Question: I am trying to create 4 'comboboxes' on a dynamically created 'panel' but nothing is showing. What am I missing here, this is my code:
'''
public partial class Form1 : Form
{
ComboBox[] cmb;
public Form1()
{
InitializeComponent();
}
Panel pnl;
private void Form1_Load(object sender, EventArgs e)
{
panel();
createCombo();
}
private void panel()
{
pnl= new Panel();
pnl.Location = new Point(10, 10);
pnl.BorderStyle = BorderStyle.FixedSingle;
pnl.Size = new Size(200, 150);
this.Controls.Add(pnl);
createCombo();
}
private void createCombo()
{
for (int i = 0; i <= 3; ++i)
{
cmb[i] = new ComboBox();
cmb[i].Text = "CodeCall!";
cmb[i].Size = new Size(90, 00);
cmb[i].Location = new Point(i+5, 0);
pnl.Controls.Add(cmb[i]);
}
}
}
'''
Interface shows only the panel:

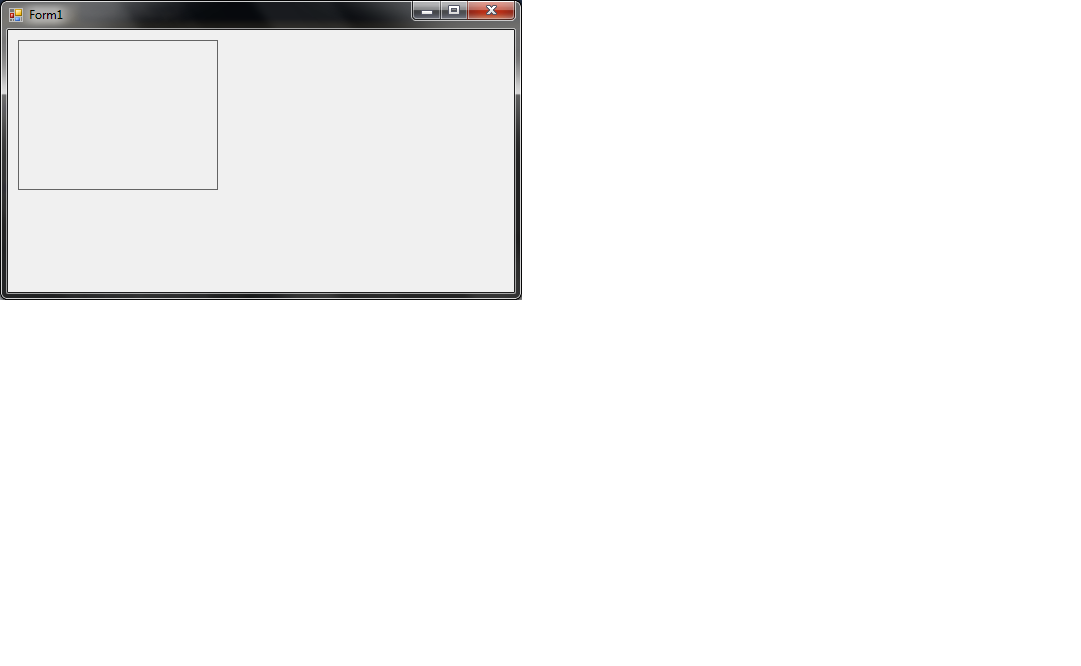
Answer: Tested and the code works fine, provided you're not getting a null reference exception. You need to instantiate your array:
'''
private void createCombo()
{
cmb = new ComboBox[5];
for (int i = 0; i <= 3; ++i)
{
cmb[i] = new ComboBox();
cmb[i].Text = "CodeCall!";
cmb[i].Size = new Size(90, 00);
cmb[i].Location = new Point(i+5, 0);
pnl.Controls.Add(cmb[i]);
}
}
'''
For me, the combobox appeared without issue. However they all appear almost on top of eachother, you'll need to set cmb[i].Location differently. Also, I personally would recommend this instead of what you are doing:
'''
private void createCombo()
{
cmb = new ComboBox[5];
int width = 90;
int height = 25;
int spacing = 5;
for (int i = 0; i <= 3; ++i)
{
ComboBox newBox = new ComboBox();
newBox.Text = "CodeCall!";
newBox.Size = new Size(width, height);
newBox.Location = new Point((i*width)+spacing, 0);
cmb[i] = newBox;
pnl.Controls.Add(newBox);
}
}
'''